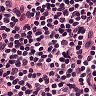
Metastatic tissue present: no